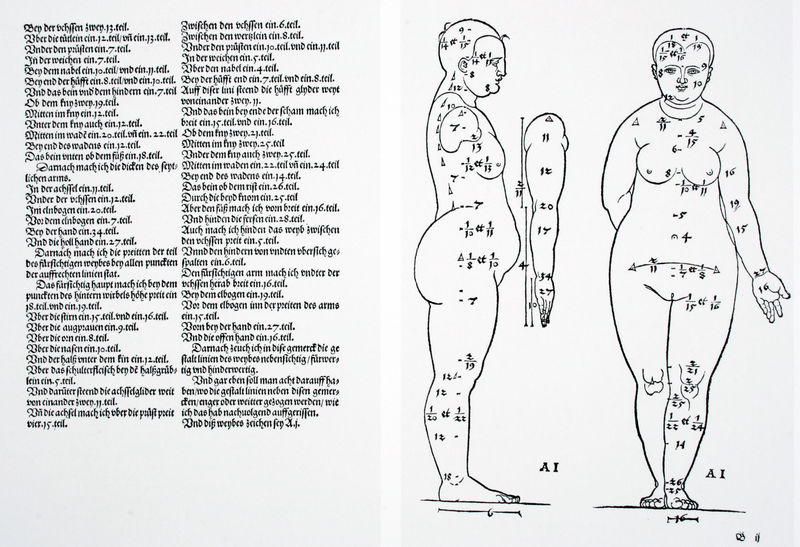
Titel: Die Proportionslehre, I. Buch, Seiten- und Vorderansicht der Frau von 7 Kopflängen (Typ AI), Arm in Seitenansicht
Künstler: Albrecht Dürer
Standort: viele Standorte
Institution: Seriendruck
Schlagwörter: fuß, hand, kopf, körper, mann, nackt, weiß, brust, busen, finger, frau, grau, haar, mund, nase, profil, schwarz, skizze, zeichen, zeichnung, masse, anatomie, arm, gesicht, mensch, stehen, hände, boden, auge, figur, haare, stehend, blatt, frontal, kinn, schulter, beine, deutschland, bein, brüste, hintern, schrift, seitlich, papier, studie, linien, spalten, füsse, dick, weiblich, muskeln, inschrift, schlitzaugen, zahlen, ziffern, seitenansicht, deutsch, bauch, geschlecht, knie, umriss, punkte, fett, gang, buch, linie, asien, druck, seite, illustration, text, buchstaben, beschriftung, quer, arzt, medizin, studien, chinesisch, china, seiten, doppelkinn, gotisch, frontansicht, vorderansicht, plan, zeilen, dürer, pfeil, querschnitt, fraktur, bau, altdeutsch, glieder, pfeile, beschreibung, legende, erklärung, wissenschaft, deformiert, proportionen, aufriß, vorne, aufschnitt, länge, mass, bezeichnungen, maßangaben, proportion, anleitung, angaben, berechnungen, vermessung, albrecht dürer, beobachtung, buchillustration, druckschrift, verhältnis, lehrbuch, liste, indisch, erklärungen, gliedmaße, meridiane, elle, akkupunktur, akupunktur, proportionslehre, uge, buschataben, abkürzungen, heilkunst, homöopatie, illuustration, meridian, mitelalter, po, a1, längenmaße, proportionsstudien, akupunkturpunkte, nadis, nadi